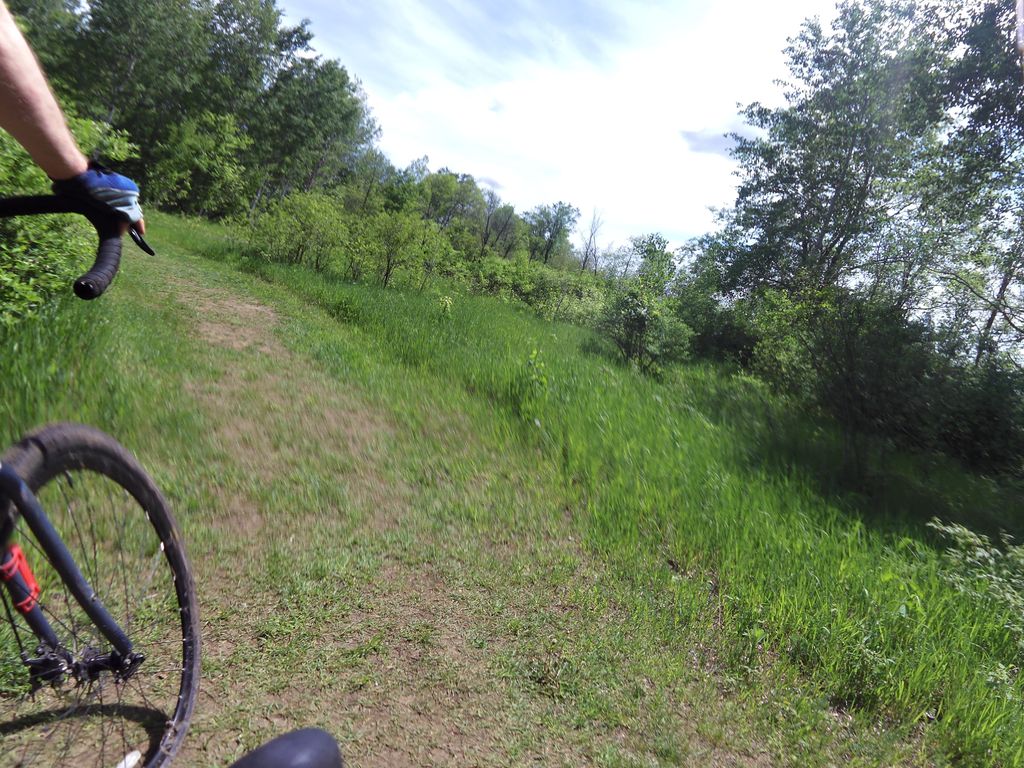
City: ottawa-gatineau